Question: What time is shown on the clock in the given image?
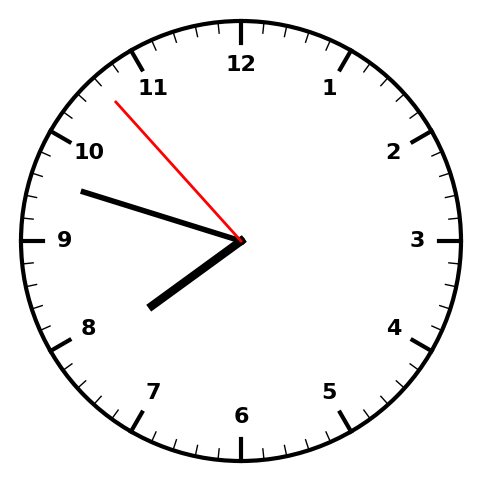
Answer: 07:47:53